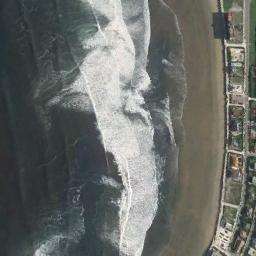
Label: beach